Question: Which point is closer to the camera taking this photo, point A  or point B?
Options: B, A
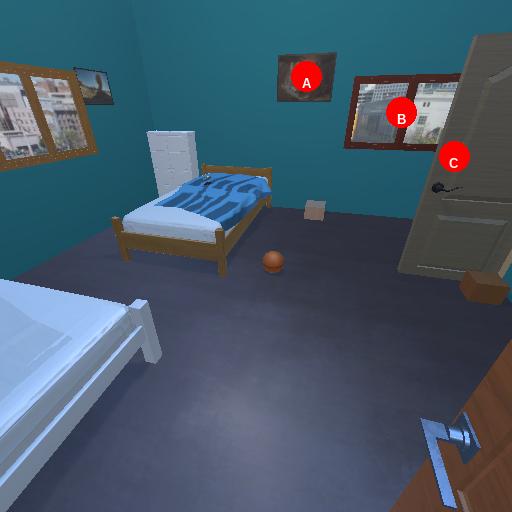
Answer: B